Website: home-depot
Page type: receipt
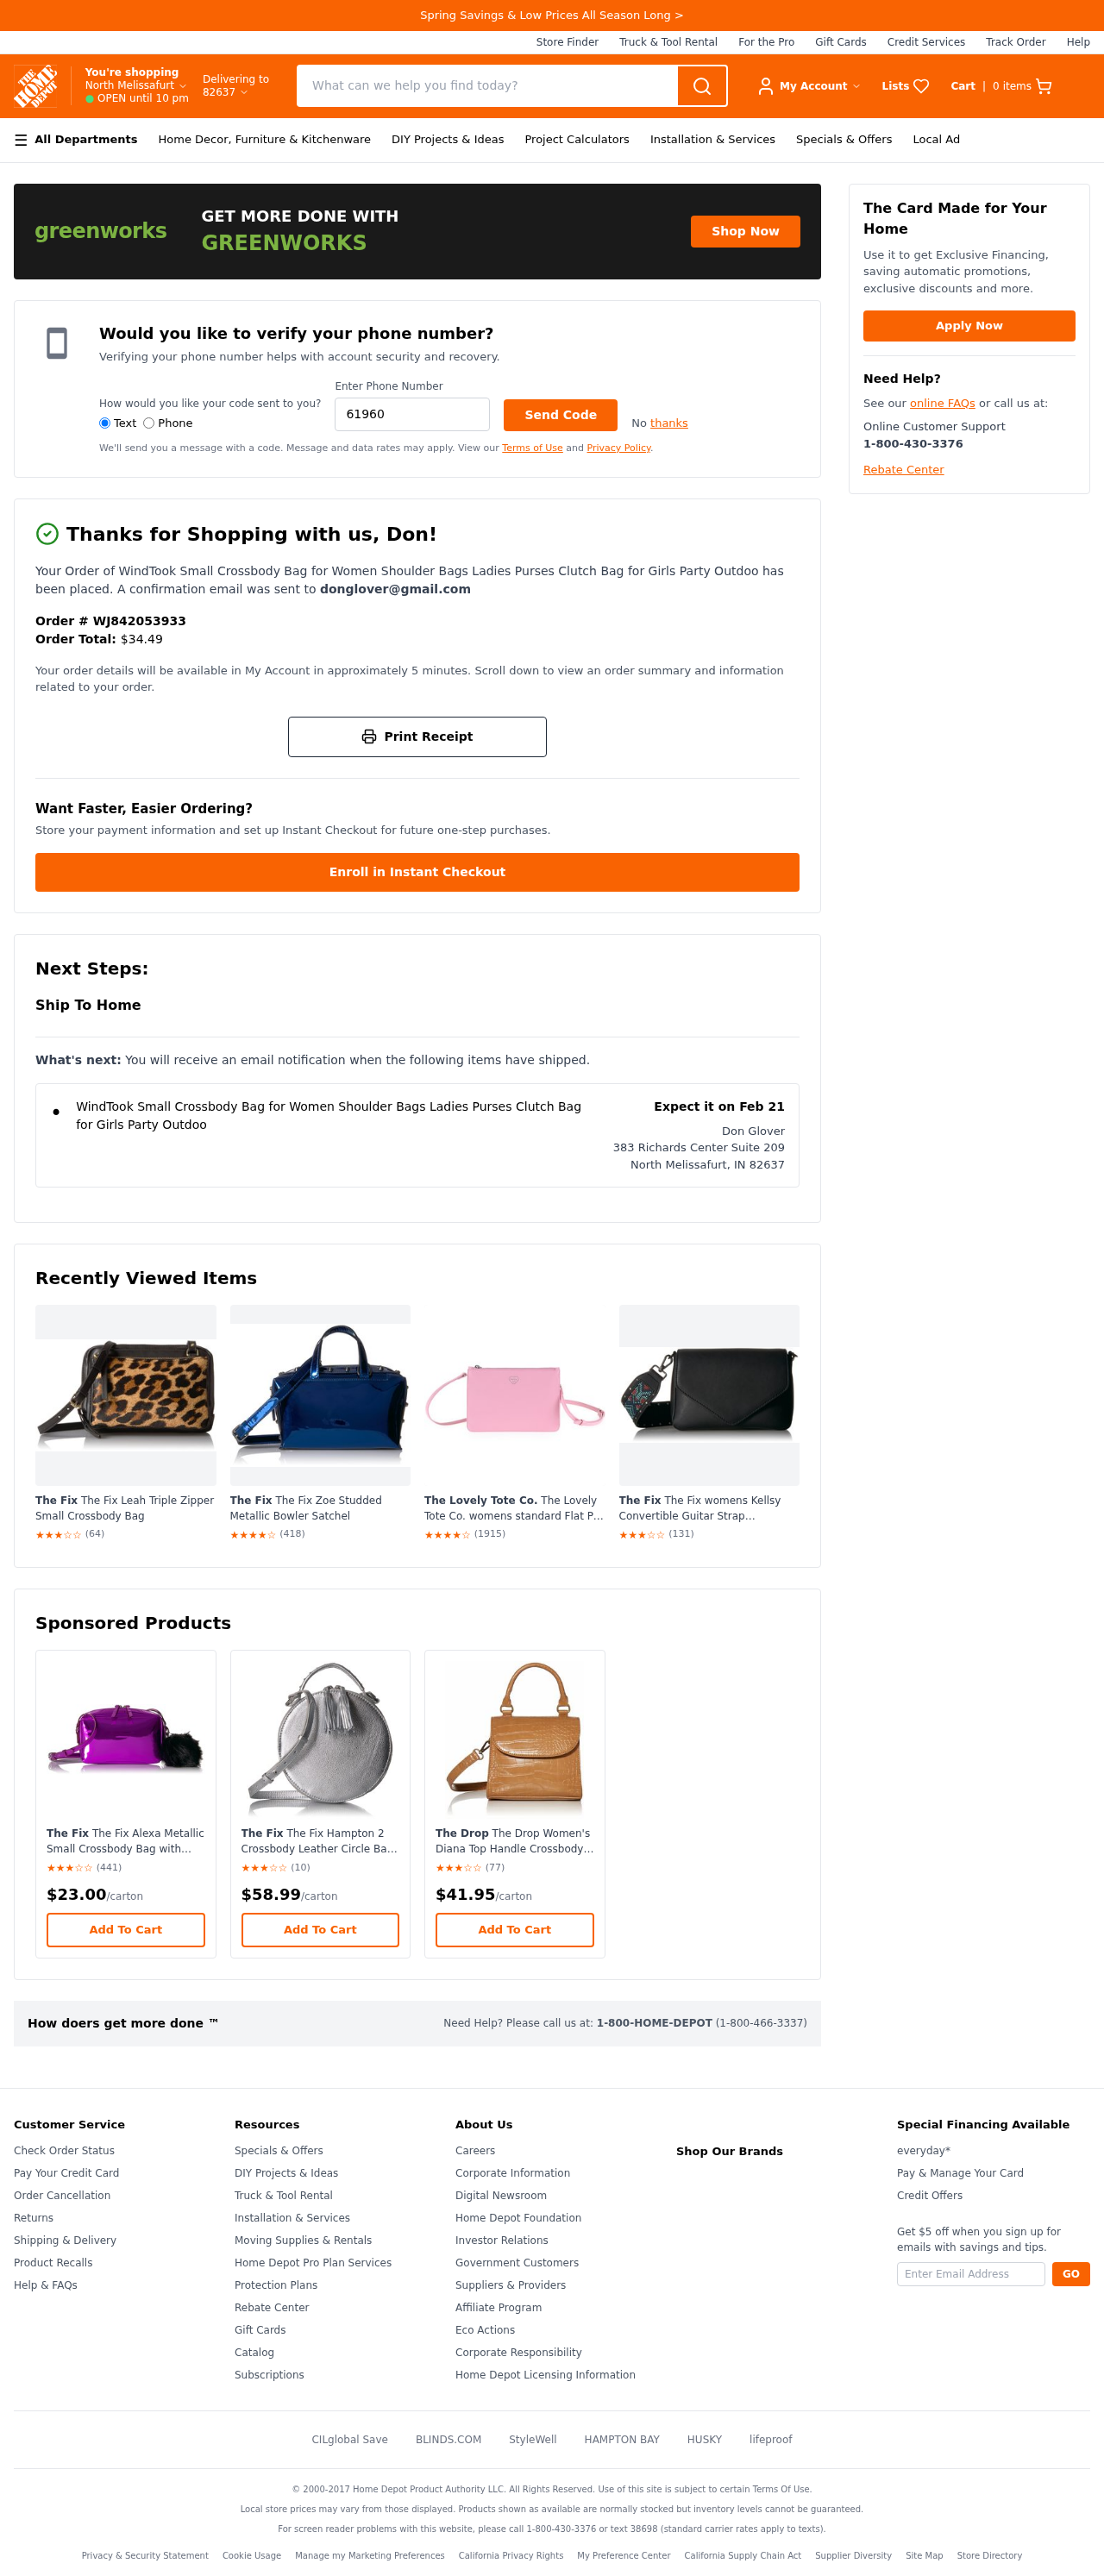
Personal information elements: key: PII_CITY
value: North Melissafurt
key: PII_CITY_STATE_ZIP
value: North Melissafurt, IN 82637
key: PII_EMAIL
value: donglover@gmail.com
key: PII_FIRSTNAME
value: Don
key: PII_FULLNAME
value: Don Glover
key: PII_PHONE
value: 6196038870
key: PII_POSTCODE
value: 82637
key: PII_STREET
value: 383 Richards Center Suite 209
Product elements: key: PRODUCT1_NAME
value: WindTook Small Crossbody Bag for Women Shoulder Bags Ladies Purses Clutch Bag for Girls Party Outdoo
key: PRODUCT2_NAME
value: The Fix The Fix Leah Triple Zipper Small Crossbody Bag
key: PRODUCT2_BRAND
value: The Fix
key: PRODUCT2_RATING
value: ★★★☆☆
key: PRODUCT2_NUM_RATINGS
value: (64)
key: PRODUCT3_NAME
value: The Fix The Fix Zoe Studded Metallic Bowler Satchel
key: PRODUCT3_BRAND
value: The Fix
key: PRODUCT3_RATING
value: ★★★★☆
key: PRODUCT3_NUM_RATINGS
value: (418)
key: PRODUCT4_NAME
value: The Lovely Tote Co. The Lovely Tote Co. womens standard Flat Pu Crossbody Bag With Zipper Closure
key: PRODUCT4_BRAND
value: The Lovely Tote Co.
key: PRODUCT4_RATING
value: ★★★★☆
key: PRODUCT4_NUM_RATINGS
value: (1915)
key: PRODUCT5_NAME
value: The Fix The Fix womens Kellsy Convertible Guitar Strap Crossbody Bag Cross Body Handbag
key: PRODUCT5_BRAND
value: The Fix
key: PRODUCT5_RATING
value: ★★★☆☆
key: PRODUCT5_NUM_RATINGS
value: (131)
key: PRODUCT6_NAME
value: The Fix The Fix Alexa Metallic Small Crossbody Bag with Faux Fur Pom, Fuchsia Metallic/Black Pom, One Size
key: PRODUCT6_BRAND
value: The Fix
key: PRODUCT6_RATING
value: ★★★☆☆
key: PRODUCT6_NUM_RATINGS
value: (441)
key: PRODUCT6_PRICE
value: $23.00
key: PRODUCT7_NAME
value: The Fix The Fix Hampton 2 Crossbody Leather Circle Bag, silver/metallic
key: PRODUCT7_BRAND
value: The Fix
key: PRODUCT7_RATING
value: ★★★☆☆
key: PRODUCT7_NUM_RATINGS
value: (10)
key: PRODUCT7_PRICE
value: $58.99
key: PRODUCT8_NAME
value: The Drop The Drop Women's Diana Top Handle Crossbody Bag, Camel
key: PRODUCT8_BRAND
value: The Drop
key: PRODUCT8_RATING
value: ★★★☆☆
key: PRODUCT8_NUM_RATINGS
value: (77)
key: PRODUCT8_PRICE
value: $41.95
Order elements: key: ORDER_NUM_ITEMS
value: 0
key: ORDER_ID
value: WJ842053933
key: ORDER_TOTAL
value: $34.49
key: ORDER_DELIVERY_DATE
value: Expect it on Feb 21